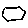
Label: hexagon